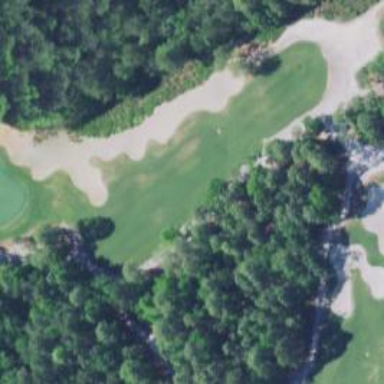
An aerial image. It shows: Golf hole.